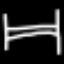
Label: bed